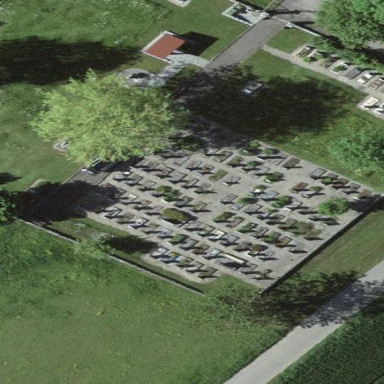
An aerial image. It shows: Cemetery.